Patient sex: M
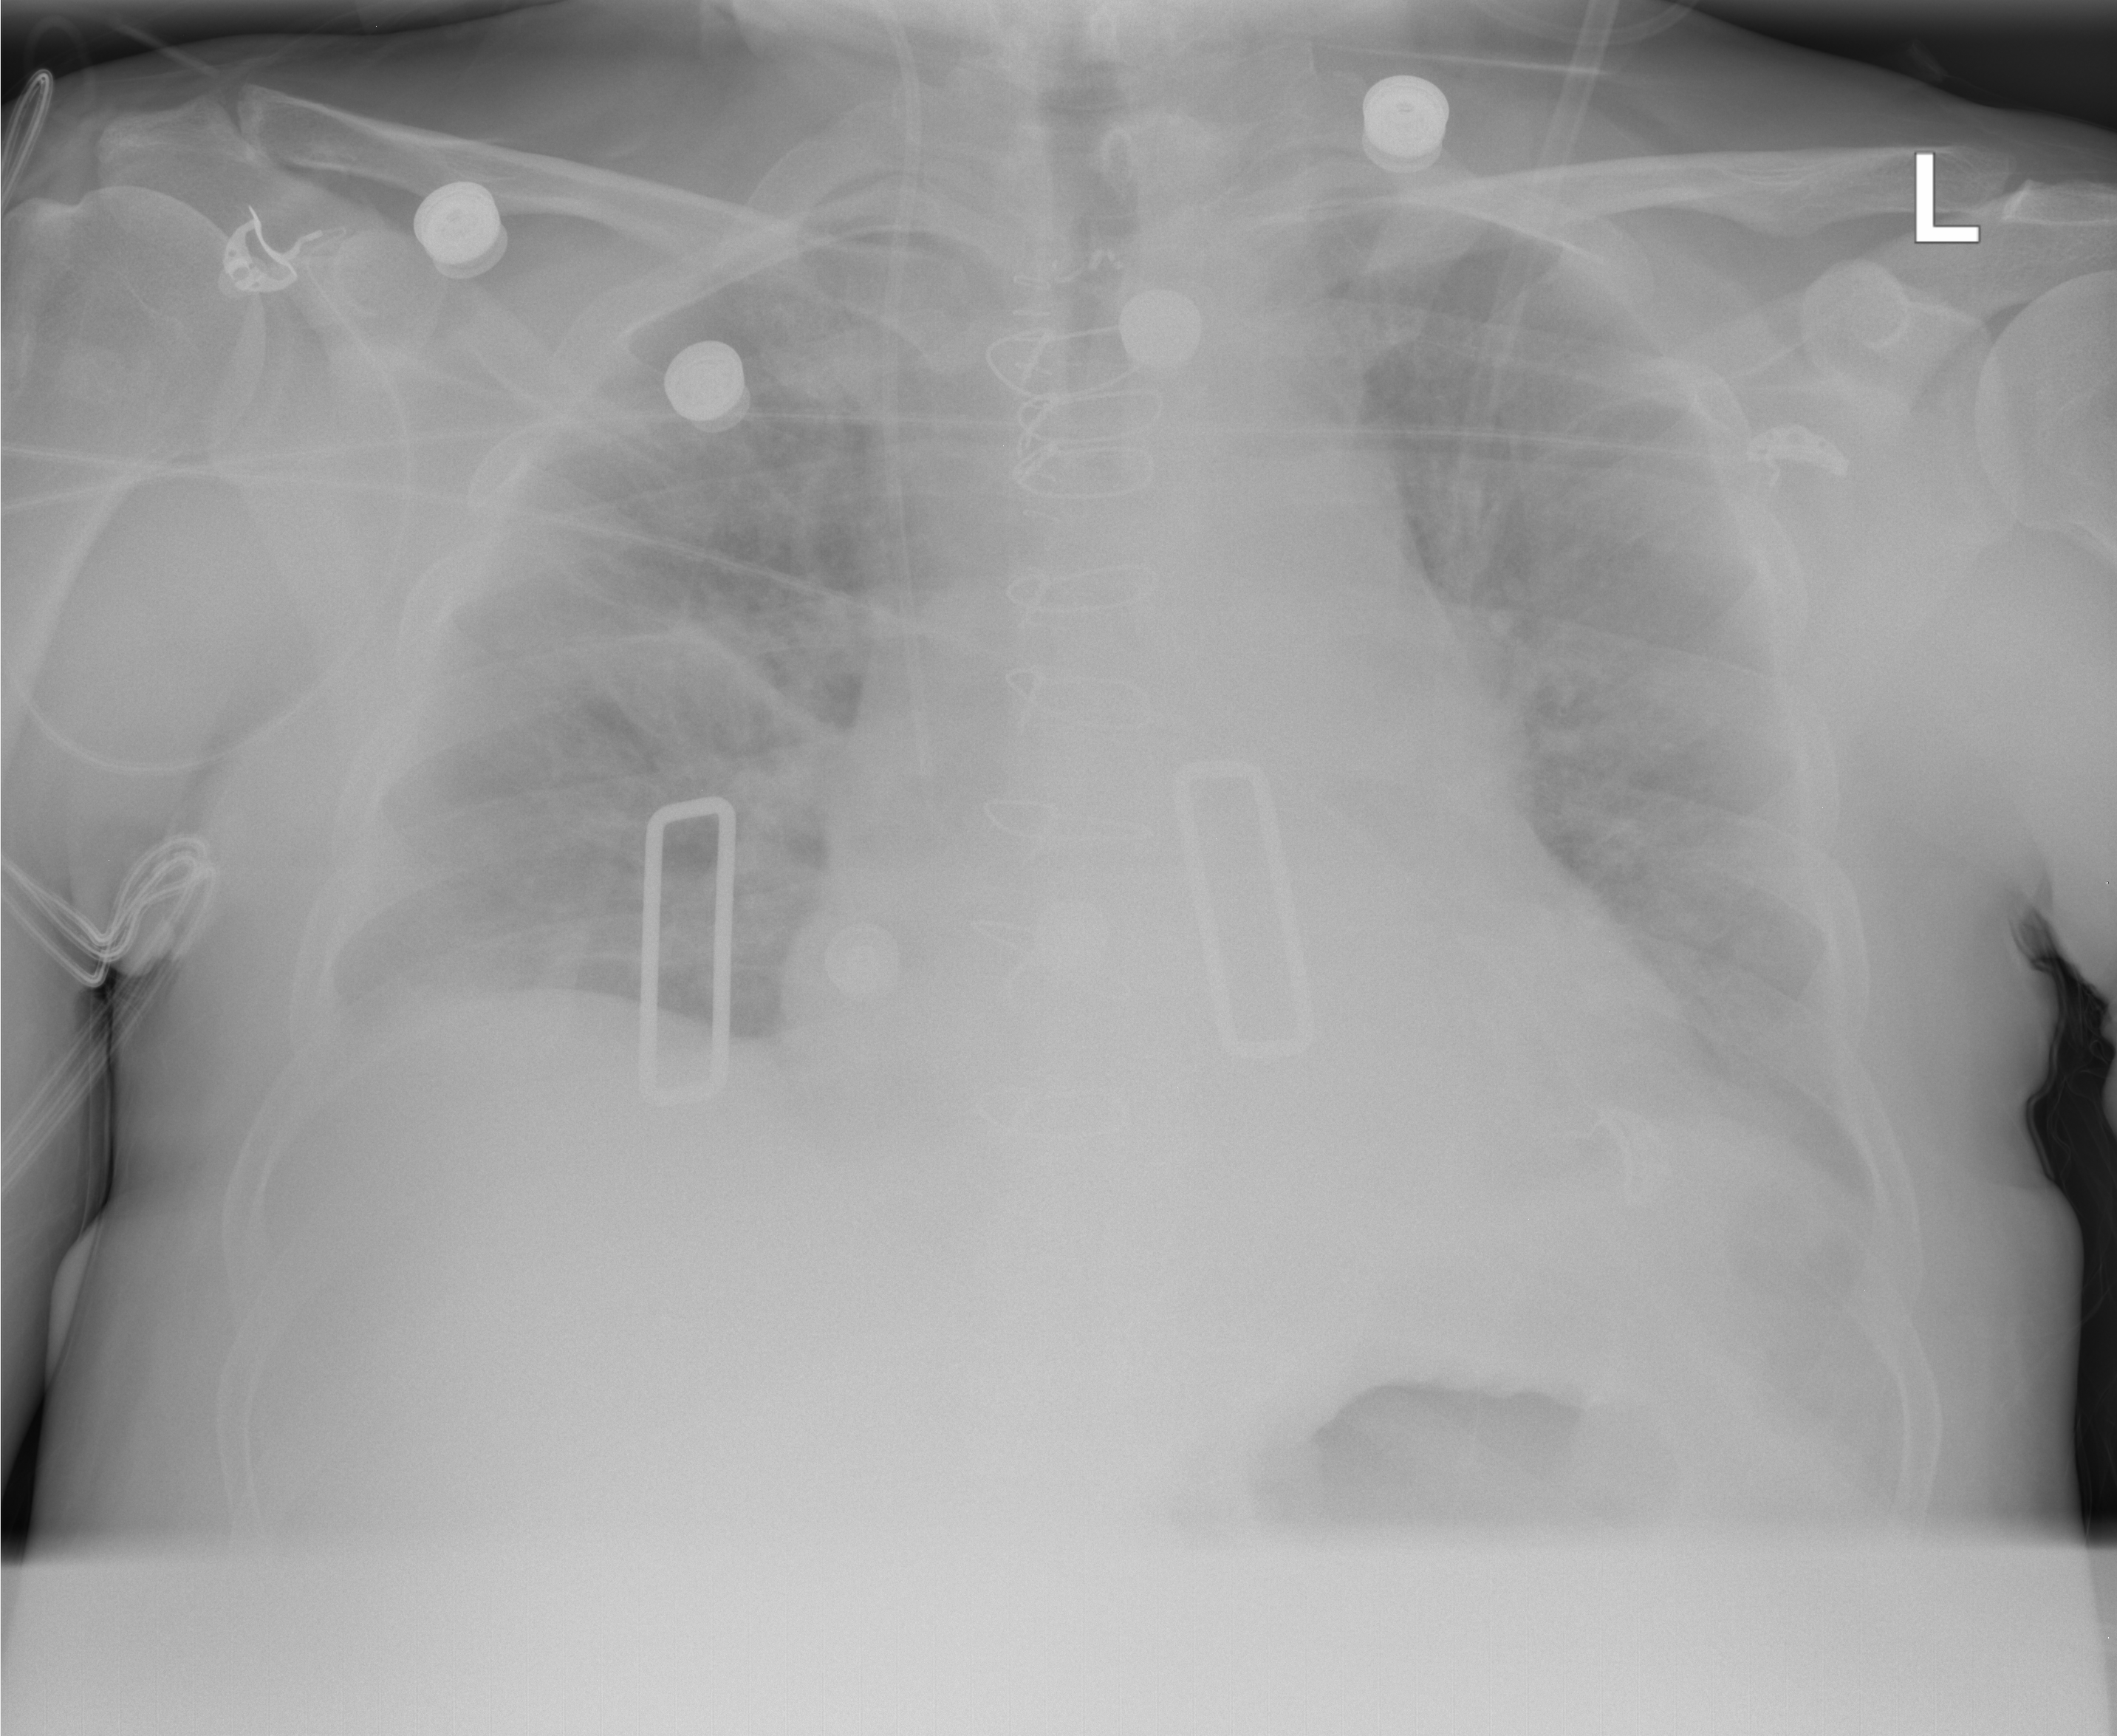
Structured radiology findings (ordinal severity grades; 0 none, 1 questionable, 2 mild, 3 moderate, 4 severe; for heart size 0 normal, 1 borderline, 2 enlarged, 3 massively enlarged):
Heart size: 2
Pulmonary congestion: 2
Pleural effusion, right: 0
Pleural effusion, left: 0
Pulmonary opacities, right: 0
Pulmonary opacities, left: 0
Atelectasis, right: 0
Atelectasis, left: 0